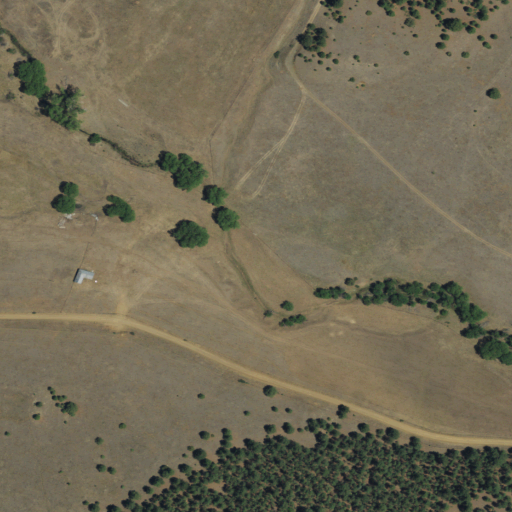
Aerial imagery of valley in New Mexico named La Cebolla Valley containing grassland, evergreen forest, herbaceous wetlands, woody wetlands, shrub, and open development